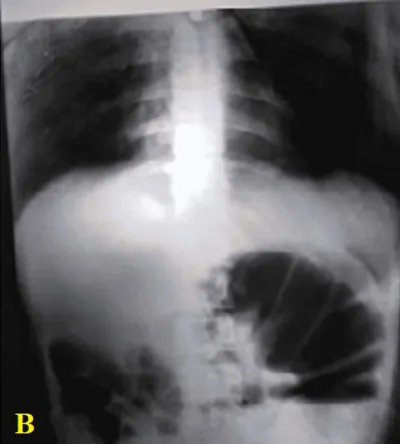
Supine view.
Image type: radiology (x_ray)